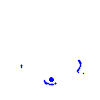
Particle: electron